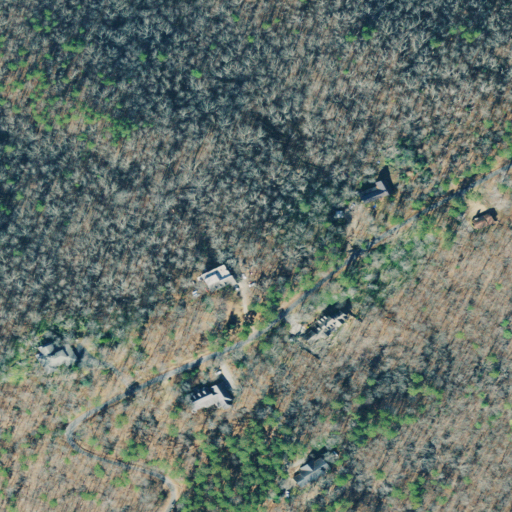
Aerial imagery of mountain in Georgia named Horseleg Mountain containing deciduous forest, open development, mixed forest, low intensity development, and evergreen forest